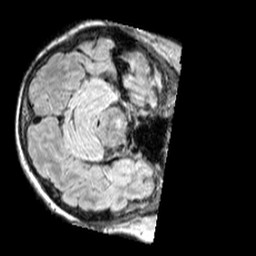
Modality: FLAIR
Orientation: axial
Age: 74
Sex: female
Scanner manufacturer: siemens
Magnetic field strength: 3 T
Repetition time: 5 s
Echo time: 0.387 s